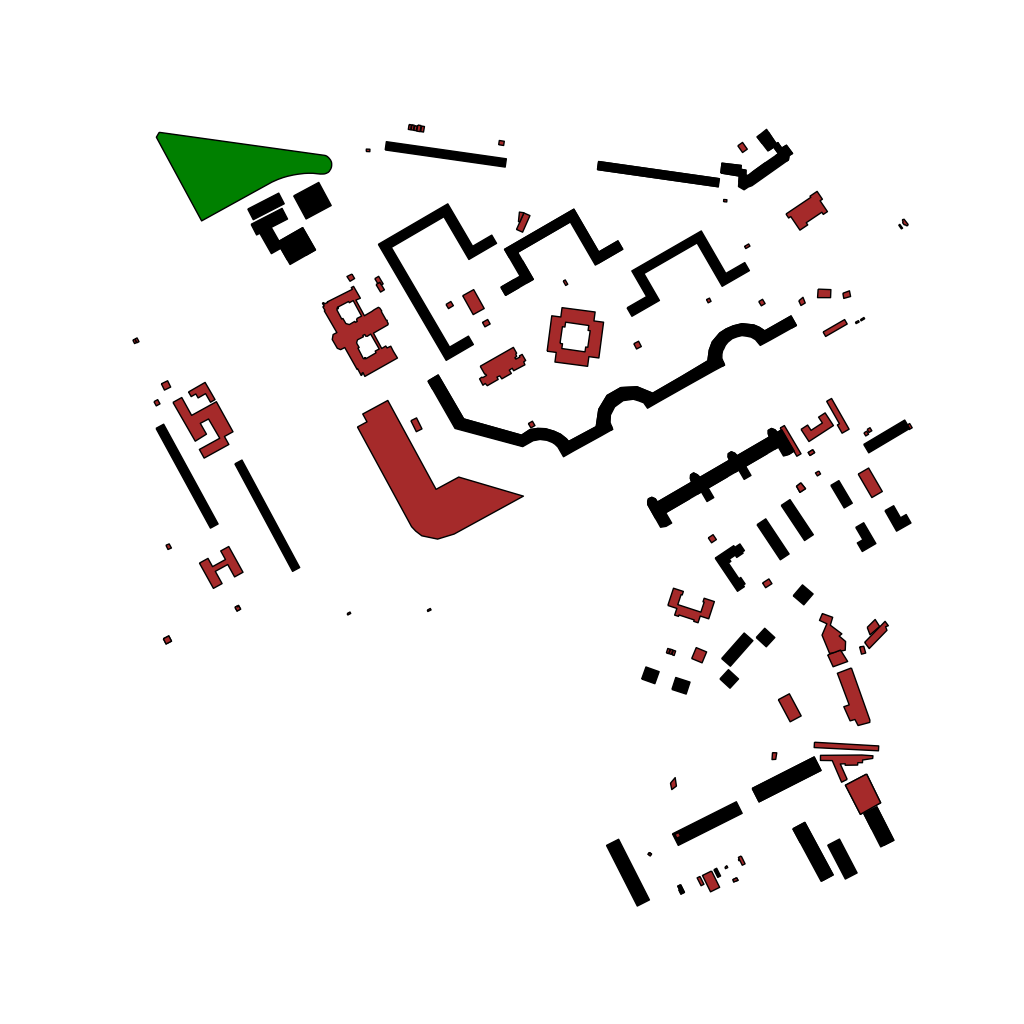
Tags: overhead vector_map, business, industrial, recreation, residential, modern, soviet, high_rise, individual_rise, low_rise, density_1, Building, Facility, Park, 1.0 km²